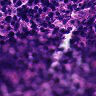
Metastatic tissue present: no